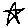
Label: star